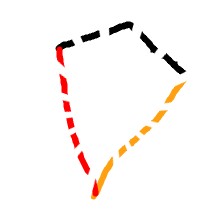
Shape: kite